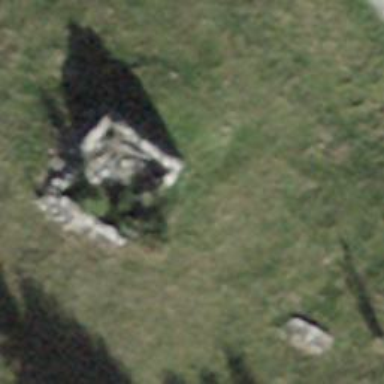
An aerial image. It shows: Historic building in ruins.